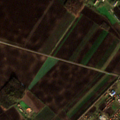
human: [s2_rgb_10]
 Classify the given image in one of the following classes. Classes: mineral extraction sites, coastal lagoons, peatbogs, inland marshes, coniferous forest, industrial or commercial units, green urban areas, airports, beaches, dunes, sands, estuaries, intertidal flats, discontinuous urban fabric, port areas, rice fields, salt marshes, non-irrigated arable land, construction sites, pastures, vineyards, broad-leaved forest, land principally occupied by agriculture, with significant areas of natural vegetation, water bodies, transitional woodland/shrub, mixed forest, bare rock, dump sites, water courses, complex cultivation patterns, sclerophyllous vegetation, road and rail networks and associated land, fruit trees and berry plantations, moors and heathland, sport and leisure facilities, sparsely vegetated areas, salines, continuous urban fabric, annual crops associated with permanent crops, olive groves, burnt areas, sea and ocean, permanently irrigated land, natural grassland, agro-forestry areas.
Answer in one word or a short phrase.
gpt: discontinuous urban fabric, non-irrigated arable land, land principally occupied by agriculture, with significant areas of natural vegetation